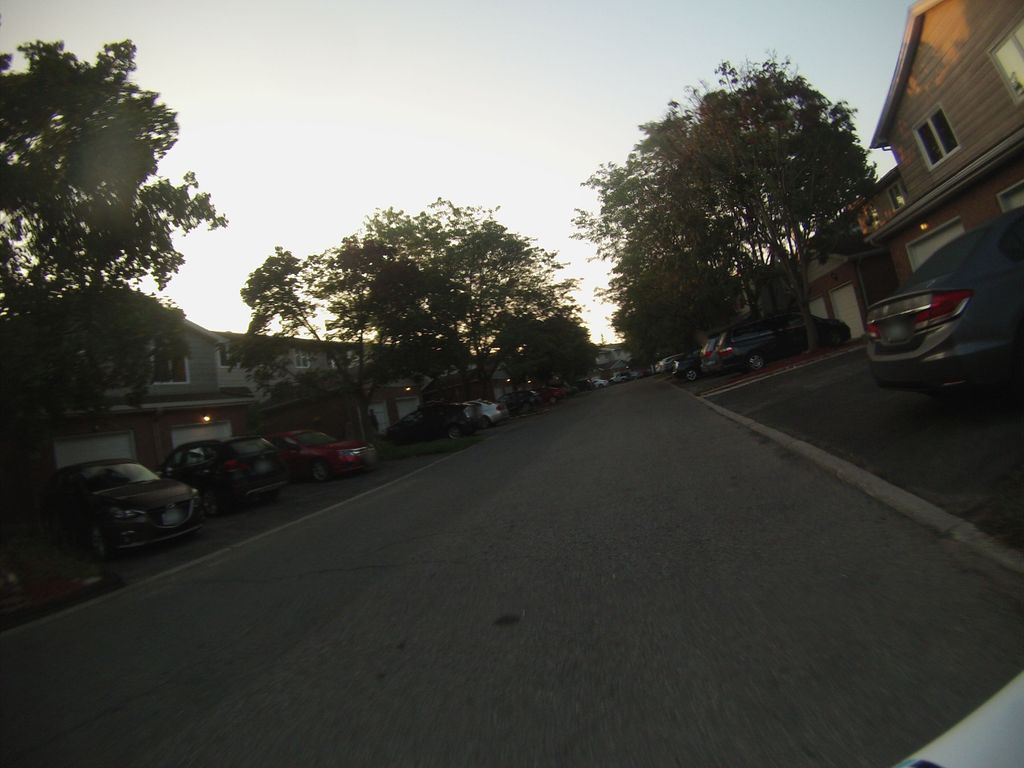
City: ottawa-gatineau